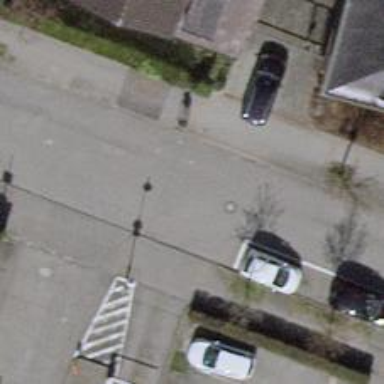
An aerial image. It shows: Residential road with asphalt surface and right lane for parking.